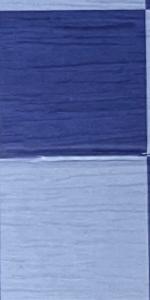
Label: Empty